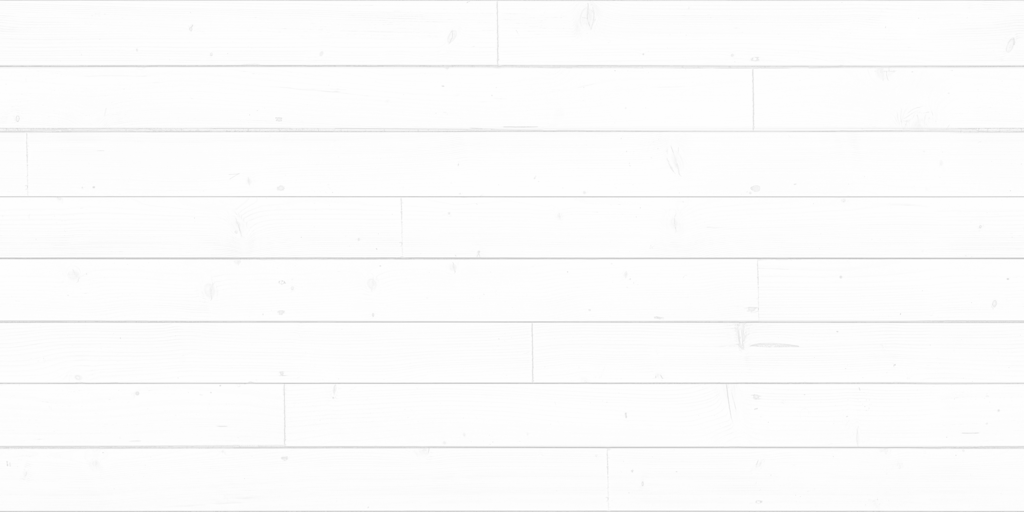
Texture map type: AmbientOcclusion